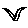
Label: bird